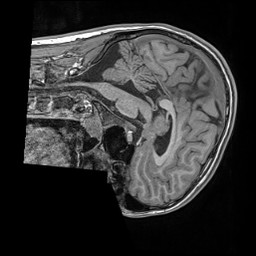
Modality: T1w
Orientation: sagittal
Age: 14
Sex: male
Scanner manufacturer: siemens
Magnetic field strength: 1.5 T
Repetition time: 2.04 s
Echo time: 0.00308 s